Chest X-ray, PA view. Patient: 46 years old, sex M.
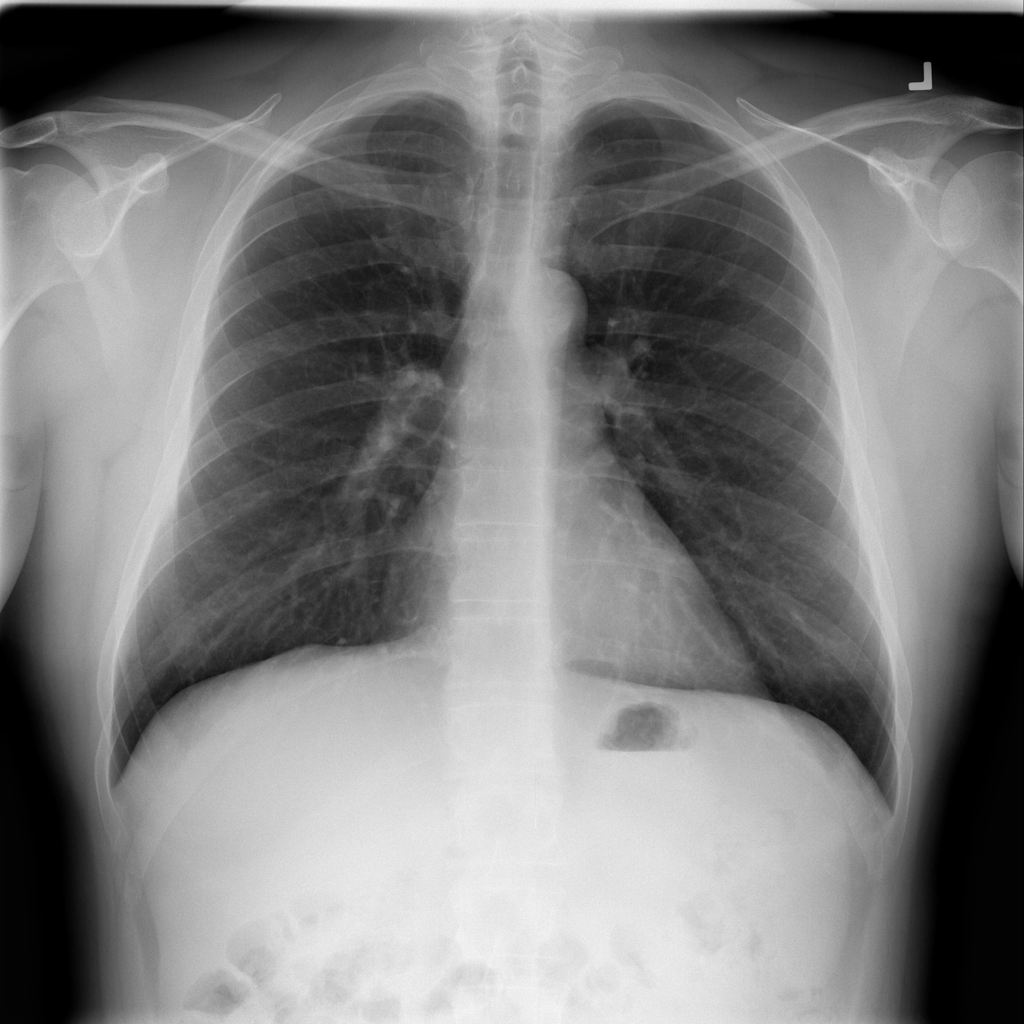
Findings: No Finding